Question: I am using a dojo dgrid tied to JSON store.
This is what a row from a store looks like:

Store retrieves data from a table which contains fields (id, naziv, nivo, sifra).
This table has a foreign key to a table JEZICI which contains fields (id, naziv, sifra, testDatumOd, testDatumDo).
When I show fields from original table everything works.
But does anybody know if it is possible to reference fields from subtable JEZICI as columns in grid side by side with columns from original table?
Something like this probably:
'''
columns: [
{ field: "id", label: "ID" },
{ field: "sifra", label: "Sifra" },
{ field: "naziv", label: "Naziv" },
{ field: "jezici.id", label "Jezici ID"}
],
'''
Thanks!
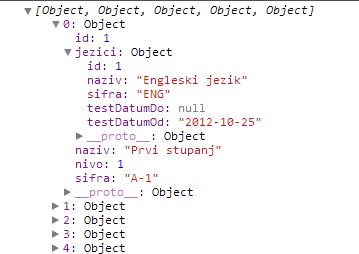
Answer: Yes, all you have to do is to define a formatter:
'''
columns: [
{
id: "jezici-id",
label: "Jezici ID",
formatter: function(/*Object*/ row) {
return row.jezici.id;
}
}
]
'''